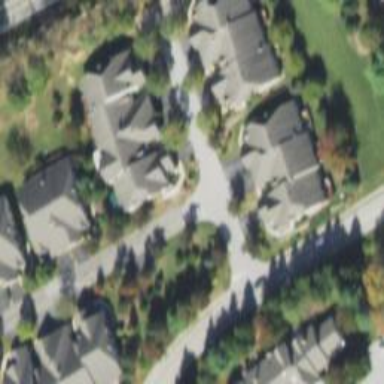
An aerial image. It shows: Residential road.